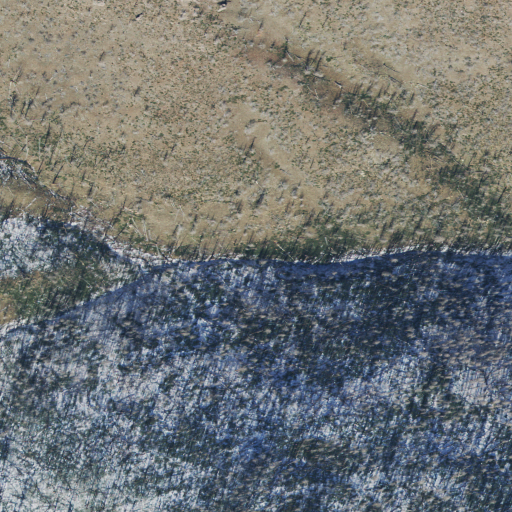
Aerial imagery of depression(s) in Utah named Wills Hole containing shrub and grassland